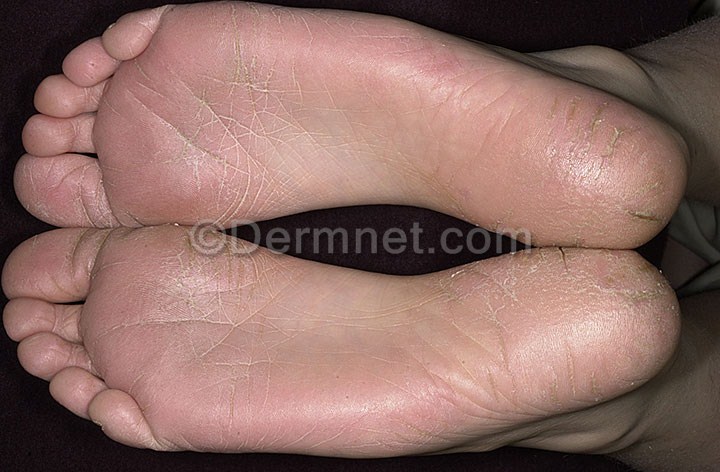
Disease: Atopic Dermatitis Photos